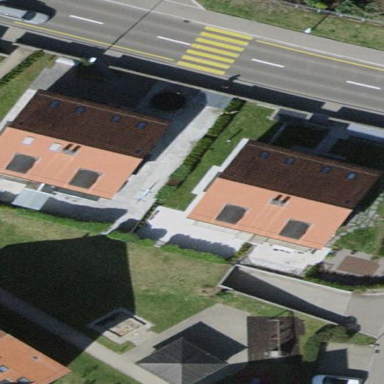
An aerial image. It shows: Terrace building.